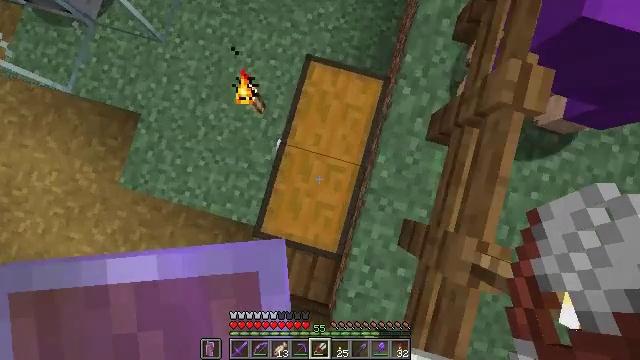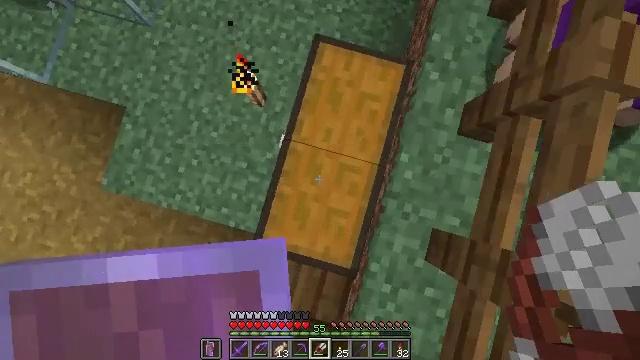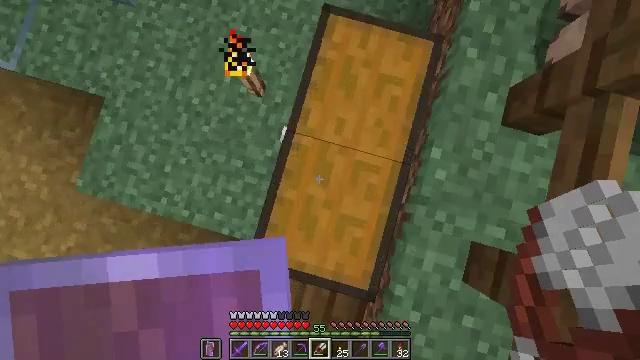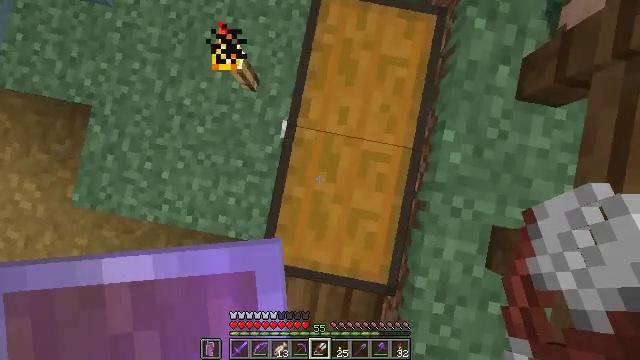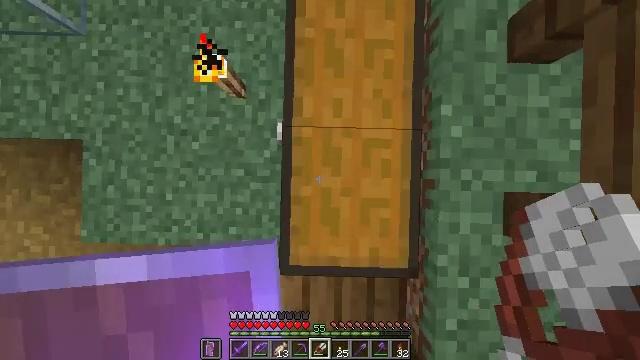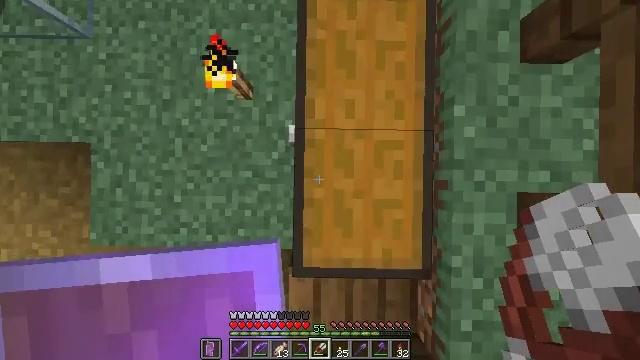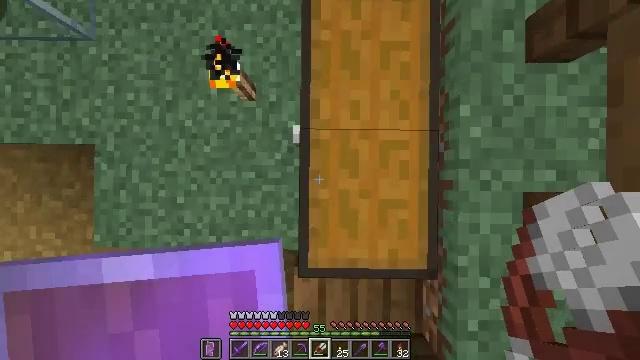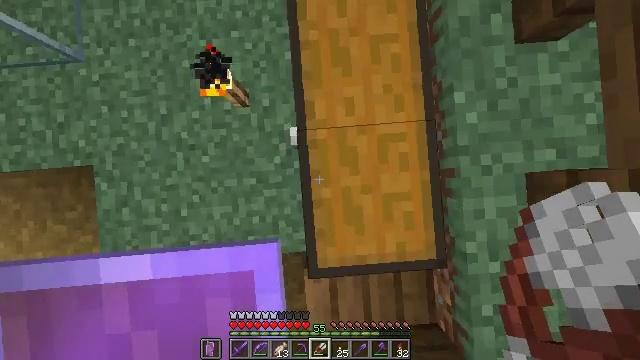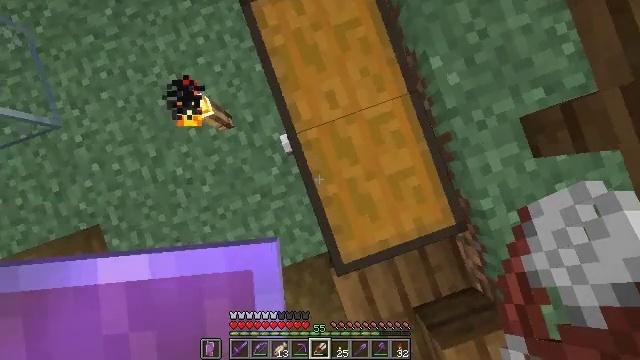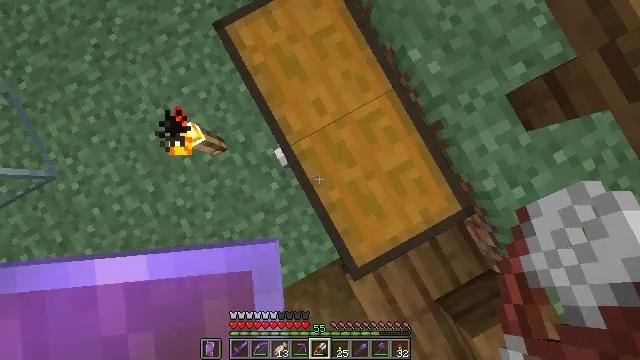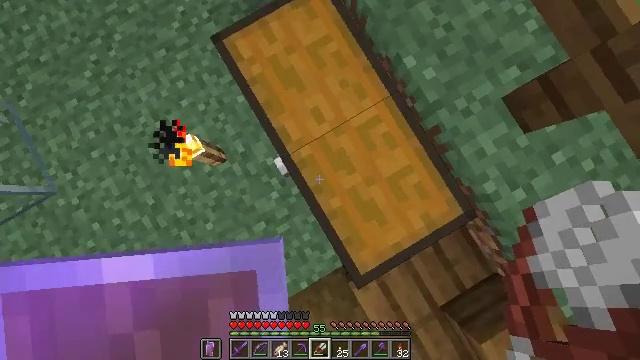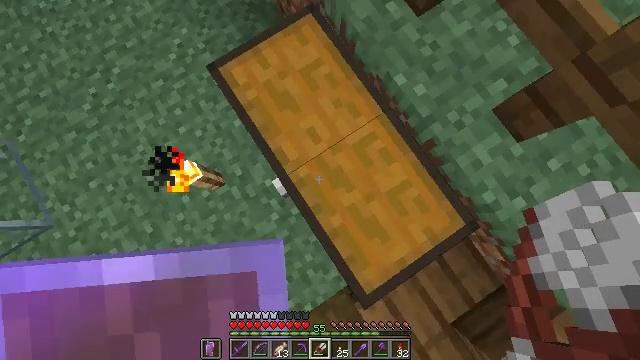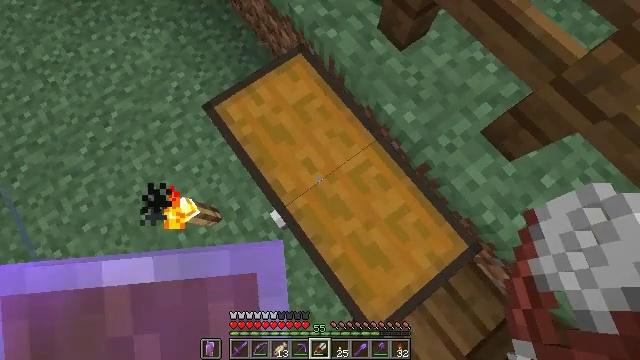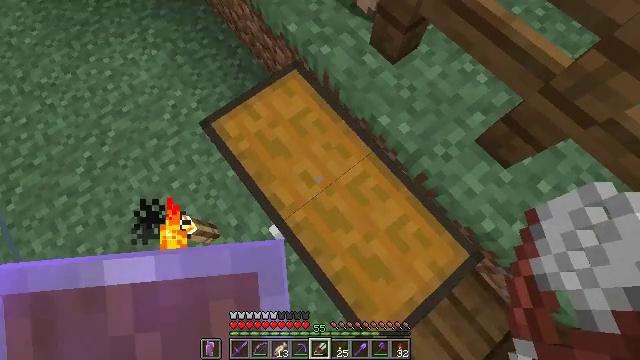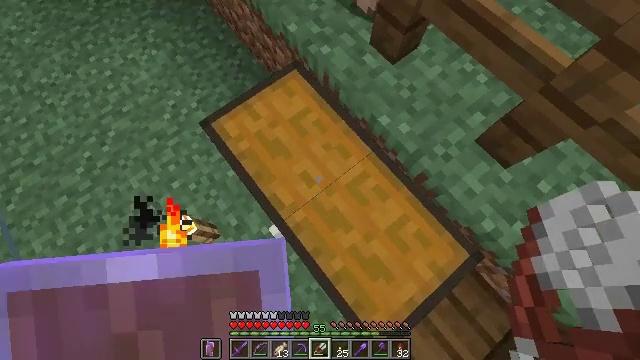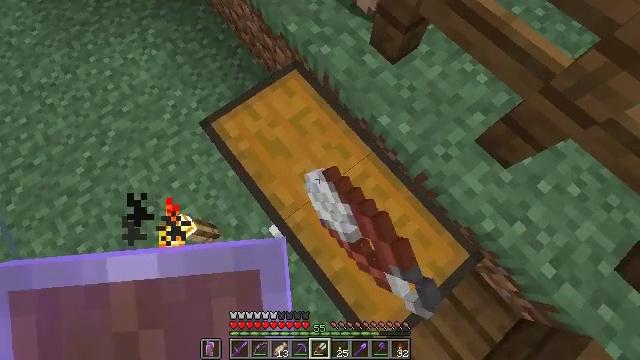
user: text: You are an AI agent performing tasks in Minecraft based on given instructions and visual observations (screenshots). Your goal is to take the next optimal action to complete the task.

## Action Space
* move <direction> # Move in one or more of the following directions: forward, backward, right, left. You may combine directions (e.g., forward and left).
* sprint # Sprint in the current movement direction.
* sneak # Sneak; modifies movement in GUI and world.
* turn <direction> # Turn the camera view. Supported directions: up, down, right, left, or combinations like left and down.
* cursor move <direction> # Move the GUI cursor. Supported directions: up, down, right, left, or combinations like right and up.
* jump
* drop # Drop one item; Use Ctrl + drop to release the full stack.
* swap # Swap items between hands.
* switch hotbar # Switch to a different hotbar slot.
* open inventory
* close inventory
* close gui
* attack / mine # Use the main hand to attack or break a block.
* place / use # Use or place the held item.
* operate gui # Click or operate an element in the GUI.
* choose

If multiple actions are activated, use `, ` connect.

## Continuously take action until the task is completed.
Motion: motion action
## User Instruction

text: craft item pink carpet
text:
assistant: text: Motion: no_op
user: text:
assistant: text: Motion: no_op
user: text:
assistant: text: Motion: turn right and down
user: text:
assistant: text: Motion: turn right and down
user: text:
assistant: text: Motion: turn down
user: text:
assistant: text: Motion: no_op
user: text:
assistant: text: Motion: turn right and down
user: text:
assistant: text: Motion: turn right and down
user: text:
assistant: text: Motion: turn right and up
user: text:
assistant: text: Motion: turn right and up
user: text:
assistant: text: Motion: turn right and up
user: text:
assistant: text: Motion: turn right and up
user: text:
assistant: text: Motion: turn right and up
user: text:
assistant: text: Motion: use / place
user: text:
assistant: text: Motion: use / place
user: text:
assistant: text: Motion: use / place
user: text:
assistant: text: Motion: turn down
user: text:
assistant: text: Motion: no_op
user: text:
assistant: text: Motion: no_op
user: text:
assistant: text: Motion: no_op
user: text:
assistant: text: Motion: no_op
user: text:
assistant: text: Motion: no_op
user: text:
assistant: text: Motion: no_op
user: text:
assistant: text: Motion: no_op
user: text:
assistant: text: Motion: turn right and down
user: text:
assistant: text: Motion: turn right and down
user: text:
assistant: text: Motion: turn right
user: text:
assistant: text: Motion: no_op
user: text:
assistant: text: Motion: sneak, turn left and down
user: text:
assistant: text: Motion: sneak, turn left